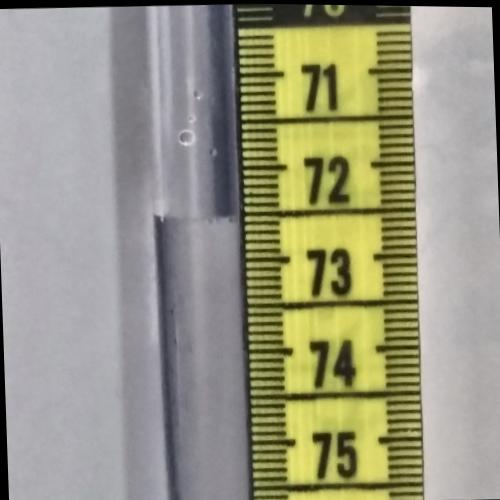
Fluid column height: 72.5 cm